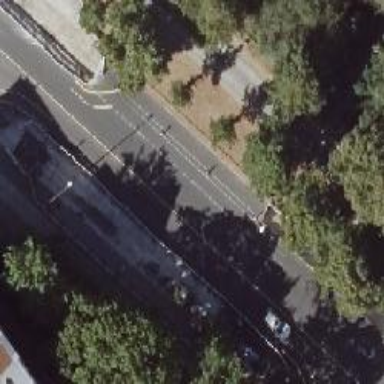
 with the parking on the right side serving as bus stop."